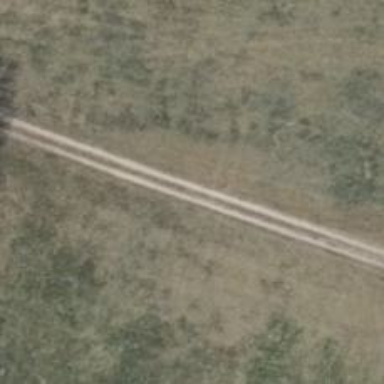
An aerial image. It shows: Compacted track with grade2 level.